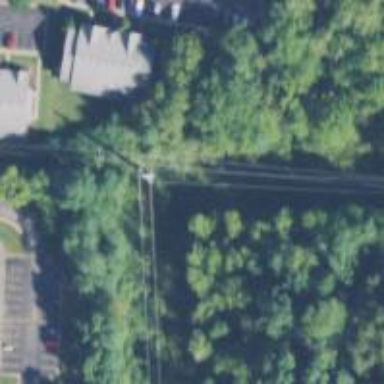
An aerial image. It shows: Power pole.